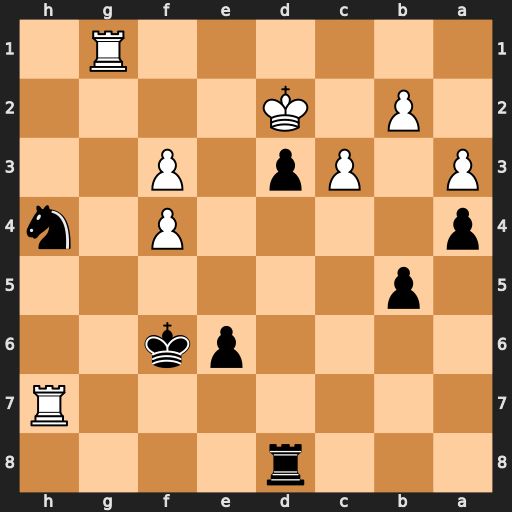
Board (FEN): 3r4/7R/4pk2/1p6/p4P1n/P1Pp1P2/1P1K4/6R1
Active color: b
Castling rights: -
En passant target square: -
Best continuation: Nxf3+ Ke3 Nxg1